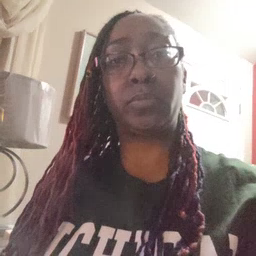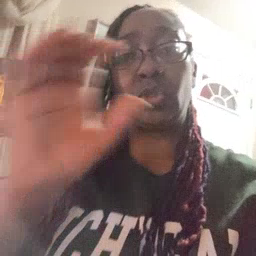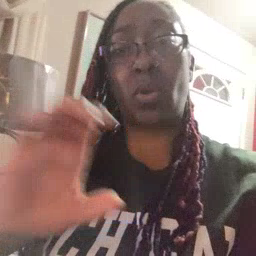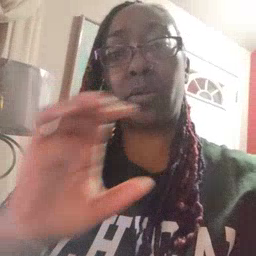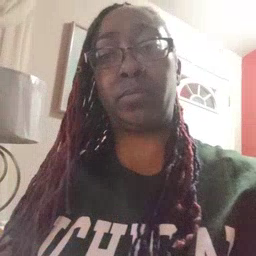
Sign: chocolate